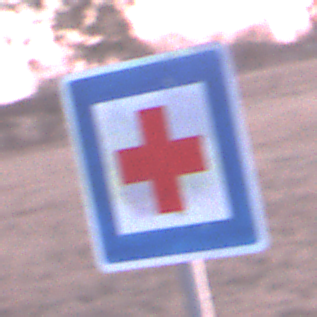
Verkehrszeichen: ErsteHilfe
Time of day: SunriseSunset
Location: Outdoor (Nature)
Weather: Clear
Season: NotSpecified
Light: Natural